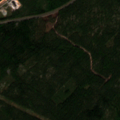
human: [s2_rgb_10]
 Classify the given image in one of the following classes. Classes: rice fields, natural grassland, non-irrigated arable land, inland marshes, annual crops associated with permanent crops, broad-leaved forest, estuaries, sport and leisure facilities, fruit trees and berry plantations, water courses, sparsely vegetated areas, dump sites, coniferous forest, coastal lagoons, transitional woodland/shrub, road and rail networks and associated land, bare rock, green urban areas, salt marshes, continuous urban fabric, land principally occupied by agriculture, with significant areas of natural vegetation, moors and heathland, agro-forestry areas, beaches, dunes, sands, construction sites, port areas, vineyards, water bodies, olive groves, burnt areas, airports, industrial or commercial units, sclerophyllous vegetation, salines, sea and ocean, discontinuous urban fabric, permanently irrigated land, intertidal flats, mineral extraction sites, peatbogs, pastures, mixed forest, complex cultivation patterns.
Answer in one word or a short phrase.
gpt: coniferous forest